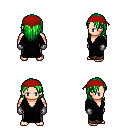
a pixel art fantasy rpg character, male body template, human, light skin, gray robe, robe skirt, green long hairstyle, red bandana, metal gloves, four views (front, back, left, right), 2x2 character sprite sheet, small pixel art, hard edges, no anti-aliasing